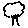
Label: tree